Question: I want to add log in with Facebook button to my application. So i tried to follow this guide.
<URL>
I tried to get Android key hash. But i couldn't to run it on my PC cmd.
This is code i tried.
i added my home path to this '%HOMEPATH%'.
'''
keytool -exportcert -alias androiddebugkey -keystore %HOMEPATH%\.android\debug.keystore | openssl sha1 -binary | openssl base64
'''
But it shows like this error.

Can anyone help me to fix this error.
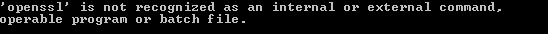
Answer: Firstly download openssl from this <URL>
Second extract it to Local disk C: name it openssl i.e folder name
third set it in Environment variables. procedure as follows
right click on
Now insert a ';' semi-colon and paste the path of folder openssl. then ok.
now u can see openssl is recognized as command in cmd.
to get KeyHash execute follwing cmd
'''
keytool -exportcert -alias androiddebugkey -keystore "path of ur debug.keystore" | "C:\opensslin\openssl.exe" sha1 -binary | "C:\opensslin\openssl.exe" base64
'''
Solution for the warning---
'''
WARNING: can't open config file: C:/OpenSSL/openssl.cnf
WARNING: can't open config file: C:/OpenSSL/openssl.cnf
openssl:Error: 'base' is an invalid command.
'''
1st add below line in environment variable as similar to third step.
set 'OPENSSL_CONF=c:\opensslin\openssl.cfg'
now run above cmd
'''
keytool -exportcert -alias androiddebugkey -keystore "path of ur debug.keystore" | "C:\opensslin\openssl.exe" sha1 -binary | "C:\opensslin\openssl.exe" base64
'''
u do get warning but keyHash is returned in cmd...